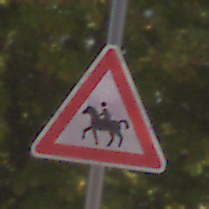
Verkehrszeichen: ReiterRechts
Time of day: MorningAfternoon
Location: Outdoor (Nature)
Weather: Clear
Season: Summer
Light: Natural